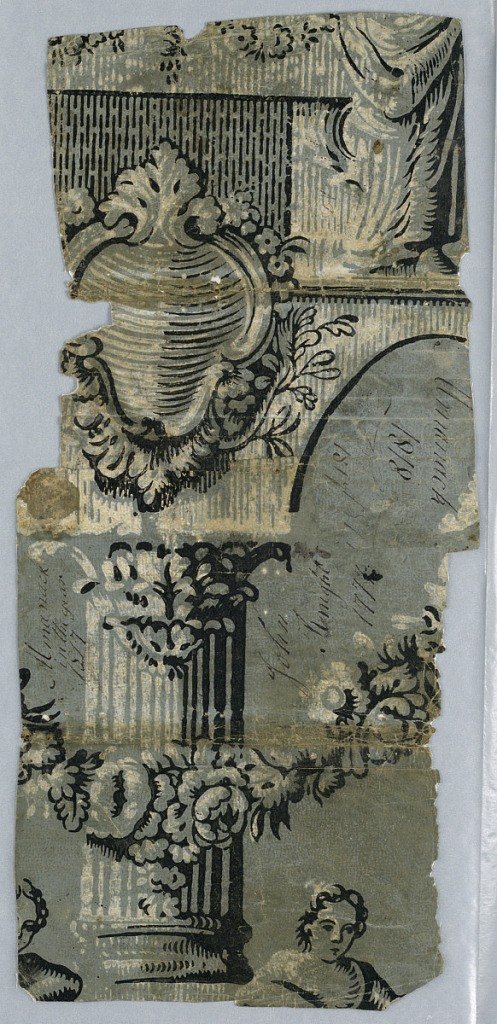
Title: Sidewall - fragment
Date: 1765–70
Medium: Block-printed, distemper, oil
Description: Details of an architectural pillar and arch design printed in black and white: a) portion of an arched opening, with spandrel to left, set with a rocaille cartouche;above, lower portion of draped human figure; b) short channelled column flanked at base by head and shoulders of women; across column, a floral swag; at top, apparent base of spandrel of "a".